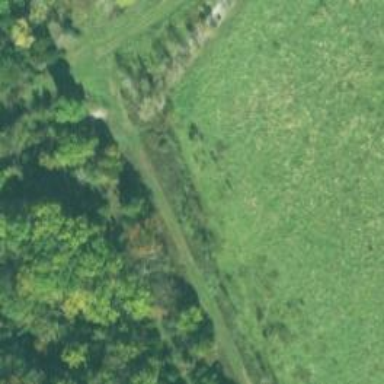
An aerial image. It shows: Abandoned railroad bridge.